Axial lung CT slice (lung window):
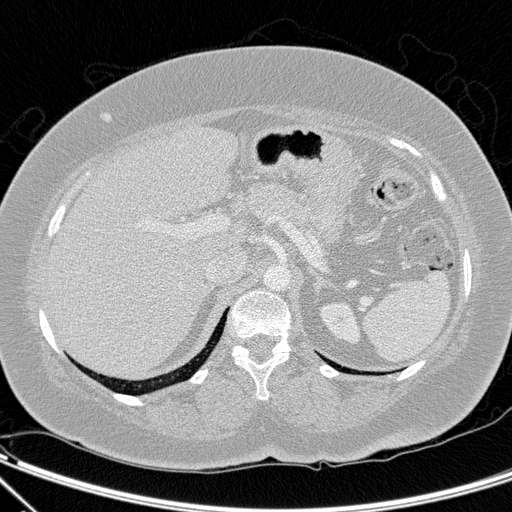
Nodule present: no